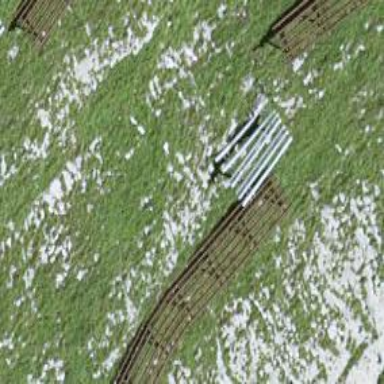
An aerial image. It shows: Snow fence that is man-made.